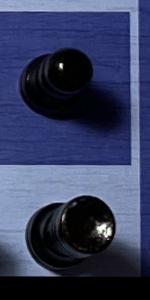
Label: Rook_Black